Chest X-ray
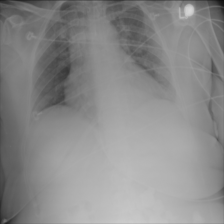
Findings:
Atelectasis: negative
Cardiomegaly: negative
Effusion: negative
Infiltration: negative
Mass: negative
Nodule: negative
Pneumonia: negative
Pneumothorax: negative
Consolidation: negative
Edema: negative
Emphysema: negative
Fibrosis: negative
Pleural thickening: negative
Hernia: negative